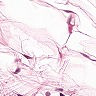
Metastatic tissue present: no